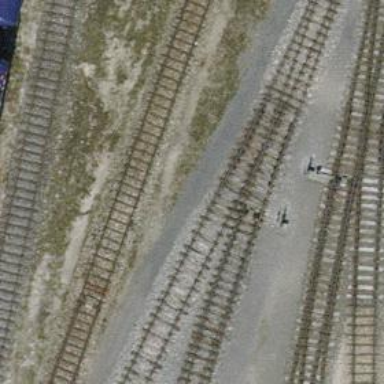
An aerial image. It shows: Railway switch.